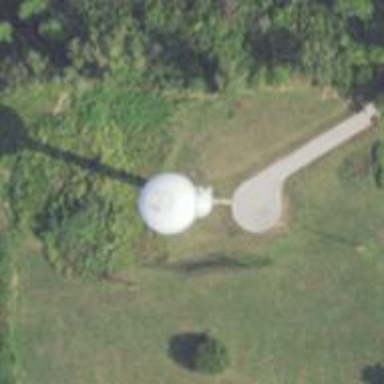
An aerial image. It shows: Water tower that is man-made.